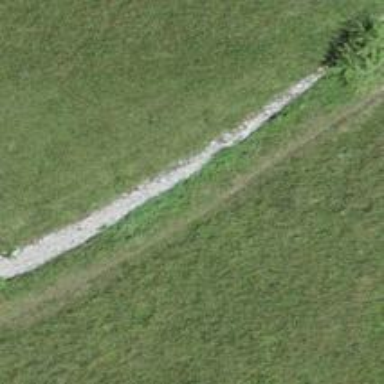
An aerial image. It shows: Unpaved path.